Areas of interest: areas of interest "Foshan Shunde Yutongda Machinery Co., Ltd."
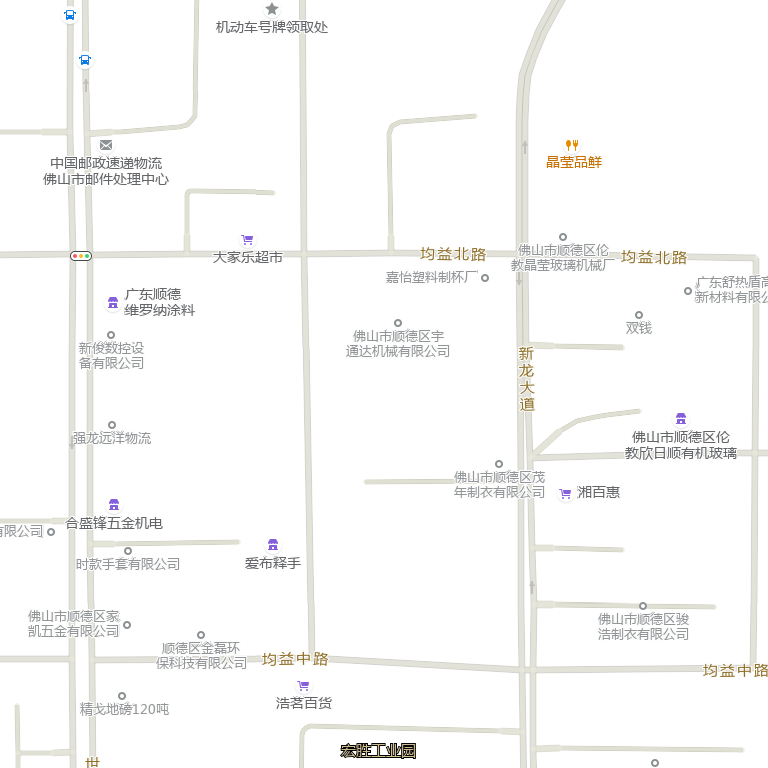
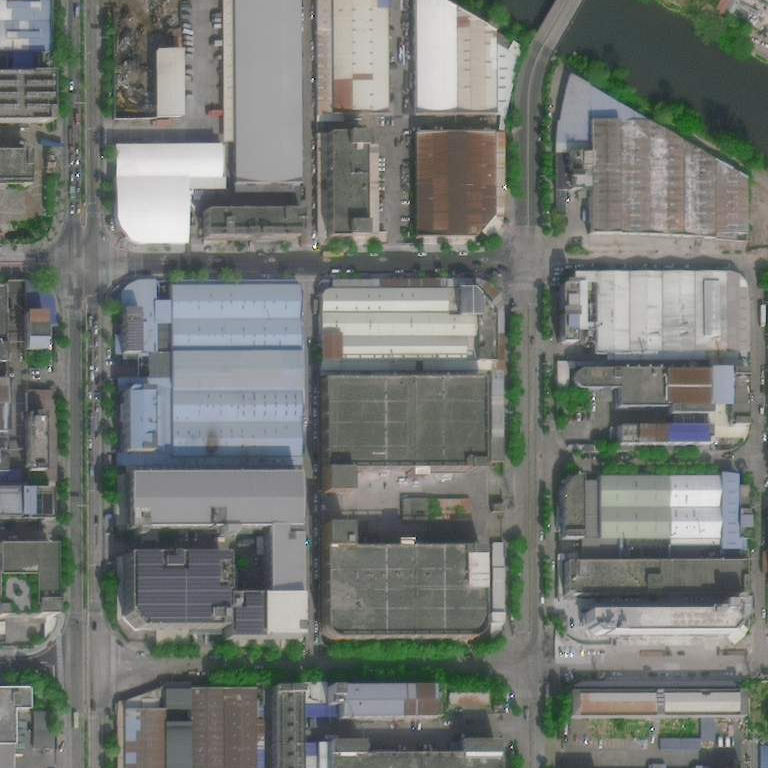